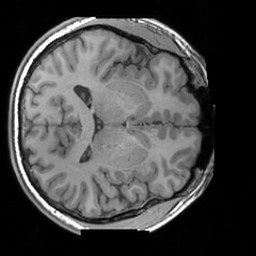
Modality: T1w
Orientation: axial
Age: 31
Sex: male
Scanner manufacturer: siemens
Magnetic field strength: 3 T
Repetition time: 1.63 s
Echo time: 0.00311 s